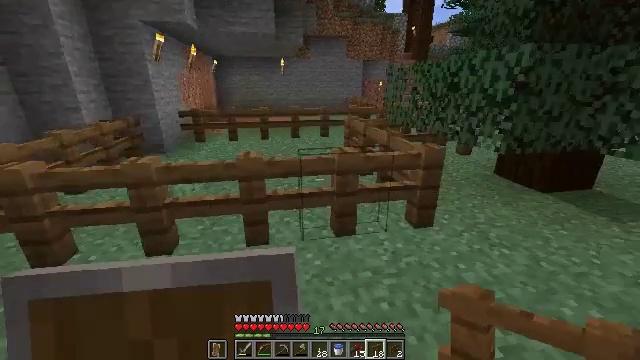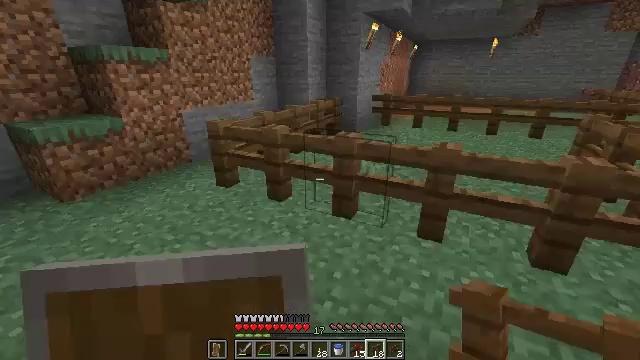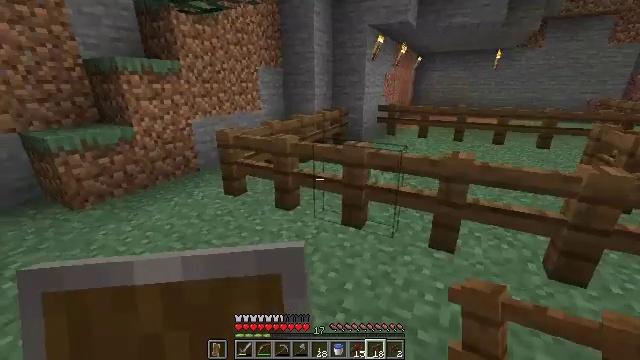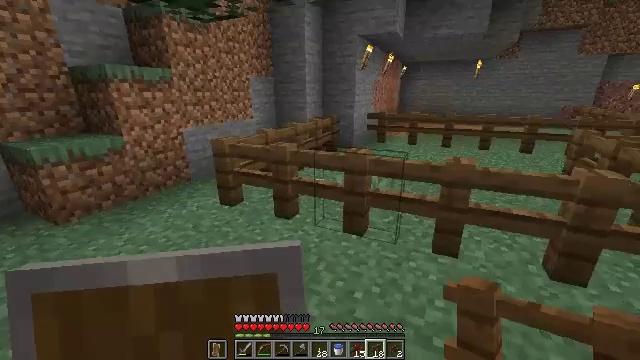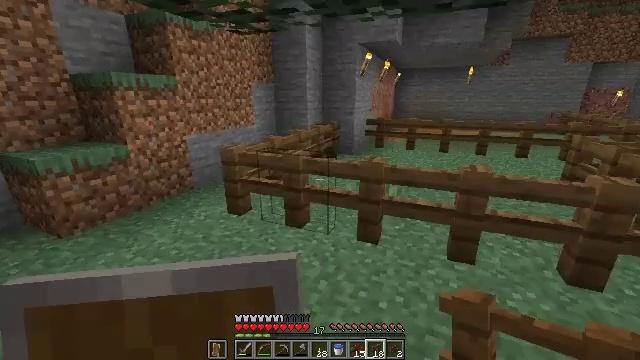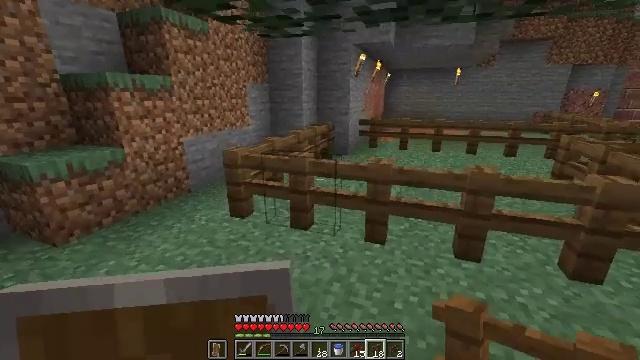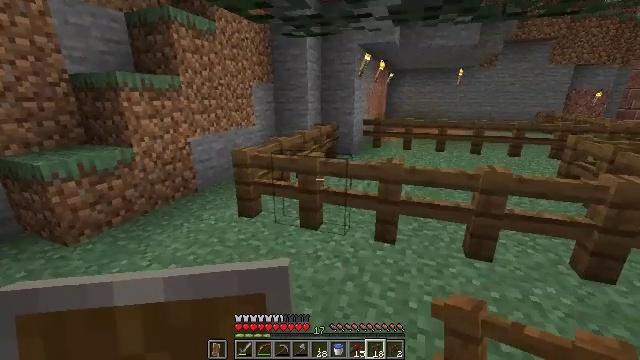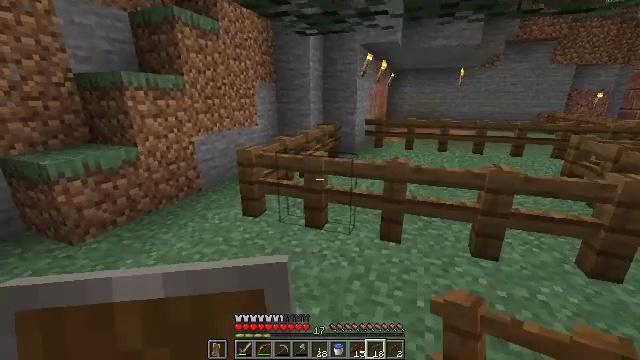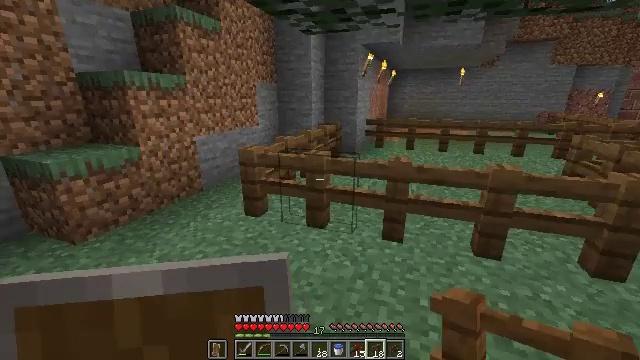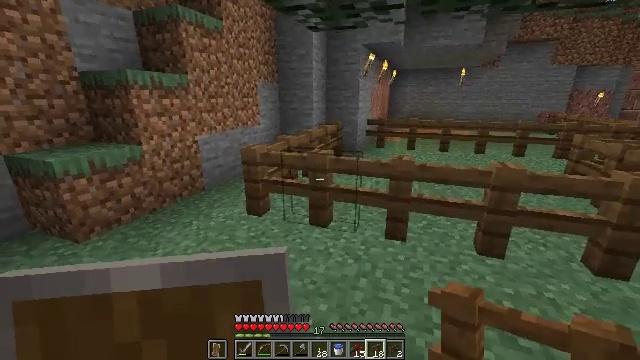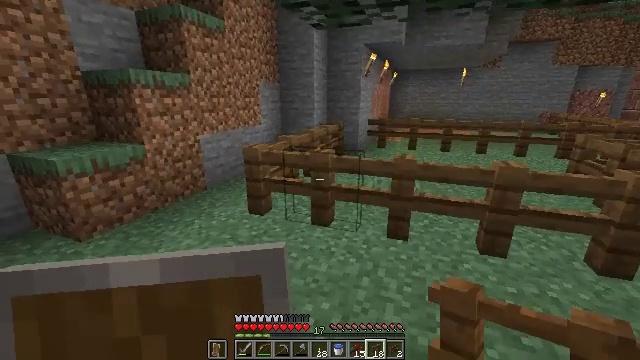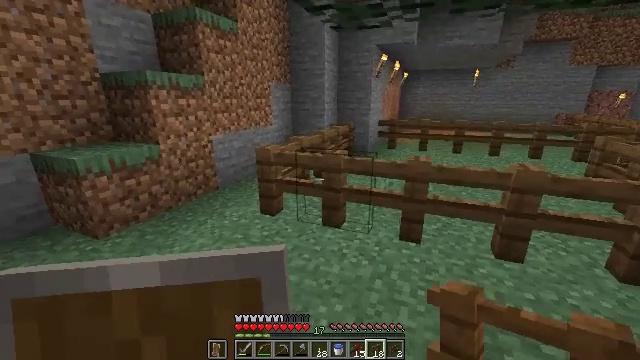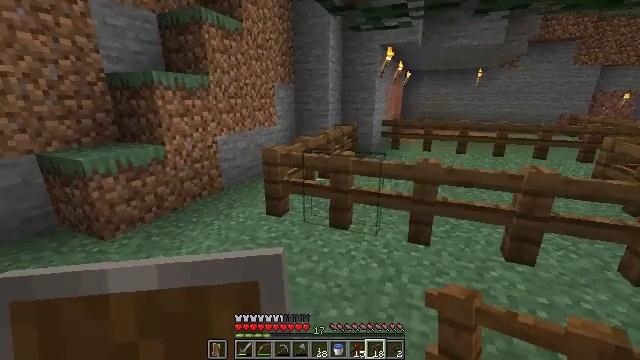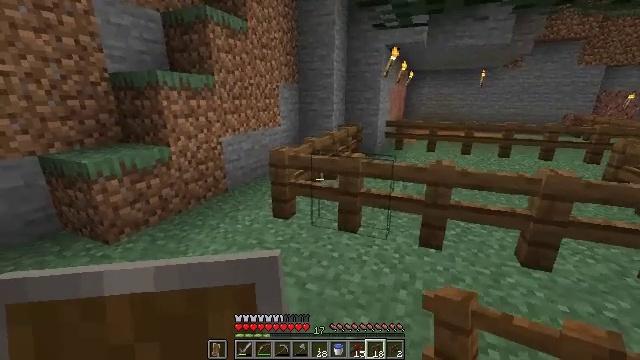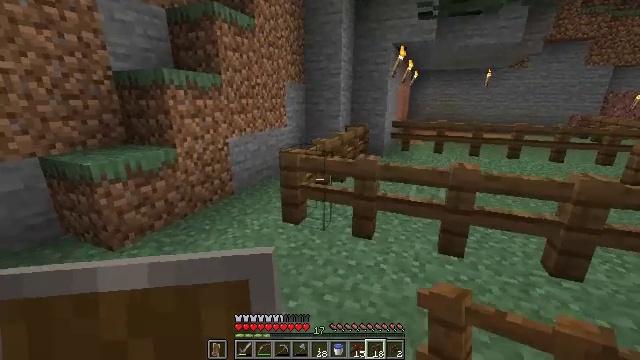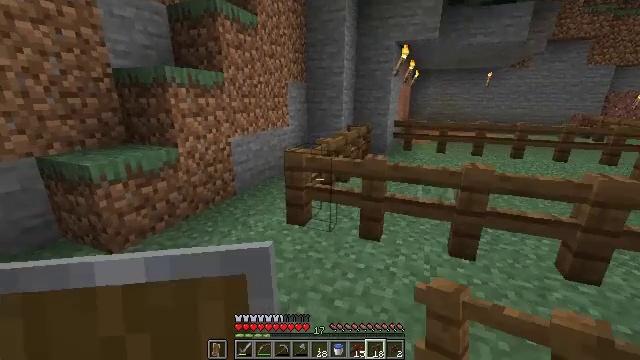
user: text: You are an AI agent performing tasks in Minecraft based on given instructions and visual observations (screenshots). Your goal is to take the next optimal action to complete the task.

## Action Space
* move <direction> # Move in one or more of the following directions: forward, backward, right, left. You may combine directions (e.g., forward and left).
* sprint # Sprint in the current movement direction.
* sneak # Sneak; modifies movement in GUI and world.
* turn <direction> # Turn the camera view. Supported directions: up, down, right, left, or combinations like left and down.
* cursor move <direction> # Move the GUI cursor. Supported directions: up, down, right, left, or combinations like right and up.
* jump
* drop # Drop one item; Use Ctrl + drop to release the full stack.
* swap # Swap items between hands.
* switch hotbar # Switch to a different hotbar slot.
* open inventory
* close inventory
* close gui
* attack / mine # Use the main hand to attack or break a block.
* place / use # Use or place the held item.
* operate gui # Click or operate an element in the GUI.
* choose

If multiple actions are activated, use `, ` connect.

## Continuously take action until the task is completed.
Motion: motion action
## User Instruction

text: Reclaim the spruce fence for reuse.
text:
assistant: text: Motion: move left, turn left and down
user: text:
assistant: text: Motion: move left, turn up
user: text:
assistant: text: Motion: move left, turn right and up
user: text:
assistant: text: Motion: move left, turn right and up
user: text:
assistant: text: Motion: move left, turn right
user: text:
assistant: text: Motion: no_op
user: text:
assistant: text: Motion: no_op
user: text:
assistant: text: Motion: no_op
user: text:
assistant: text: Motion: no_op
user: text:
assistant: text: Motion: no_op
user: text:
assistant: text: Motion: move left, turn left
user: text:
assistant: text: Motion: move forward and move left
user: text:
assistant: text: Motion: move forward and move left
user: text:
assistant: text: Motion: move forward and move left
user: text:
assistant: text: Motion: move forward and move left
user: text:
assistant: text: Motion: no_op
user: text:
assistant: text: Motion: no_op
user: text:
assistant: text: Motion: turn right
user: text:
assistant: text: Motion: move right, turn right
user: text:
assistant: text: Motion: move right, turn right
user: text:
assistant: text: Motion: move right
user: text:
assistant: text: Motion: no_op
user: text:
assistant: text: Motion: no_op
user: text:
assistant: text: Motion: no_op
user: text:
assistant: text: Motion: move right, turn right
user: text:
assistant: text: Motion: move right, turn right
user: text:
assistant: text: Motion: move right
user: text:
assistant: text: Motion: no_op
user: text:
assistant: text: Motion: no_op
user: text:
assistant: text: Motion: no_op